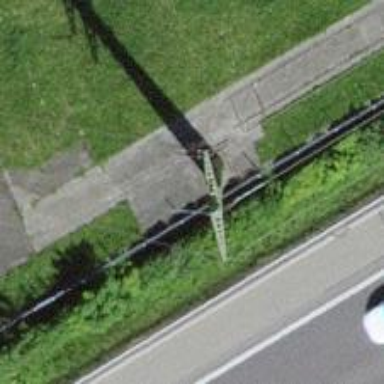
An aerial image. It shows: Power pole.